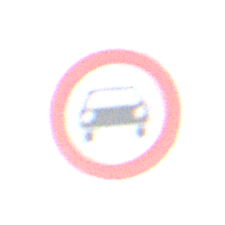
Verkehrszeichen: VerbotKraftwagen
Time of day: SunriseSunset
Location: Outdoor (Nature)
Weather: PartlyCloudy
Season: NotSpecified
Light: Natural